Field crop: maize
Growth stage: 2
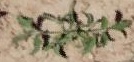
Species: atriplex